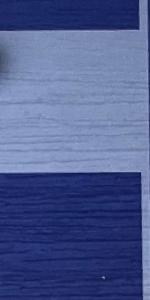
Label: Empty